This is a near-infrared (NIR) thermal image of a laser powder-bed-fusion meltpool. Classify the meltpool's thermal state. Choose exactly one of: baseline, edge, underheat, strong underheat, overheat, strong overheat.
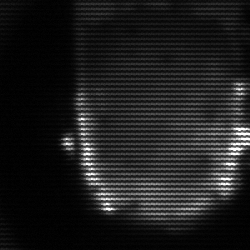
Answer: baseline